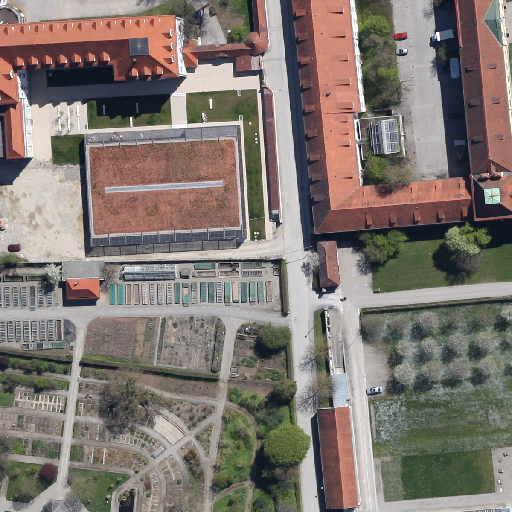
Referring expression: heavy-duty vehicle